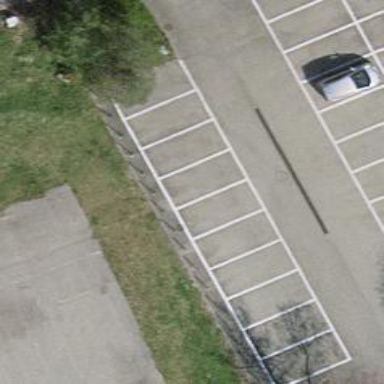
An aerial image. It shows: Bollard.